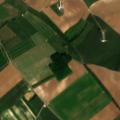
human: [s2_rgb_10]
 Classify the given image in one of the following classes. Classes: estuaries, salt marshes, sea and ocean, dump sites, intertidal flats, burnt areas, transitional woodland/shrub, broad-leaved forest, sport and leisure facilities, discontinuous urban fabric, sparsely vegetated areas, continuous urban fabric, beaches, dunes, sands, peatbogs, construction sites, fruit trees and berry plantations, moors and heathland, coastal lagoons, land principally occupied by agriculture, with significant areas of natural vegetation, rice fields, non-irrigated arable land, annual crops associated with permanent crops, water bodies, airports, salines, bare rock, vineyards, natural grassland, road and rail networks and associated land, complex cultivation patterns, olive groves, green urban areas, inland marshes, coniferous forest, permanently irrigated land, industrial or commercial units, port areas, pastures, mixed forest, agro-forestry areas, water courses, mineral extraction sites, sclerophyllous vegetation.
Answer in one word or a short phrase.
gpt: non-irrigated arable land, pastures